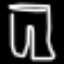
Label: pants